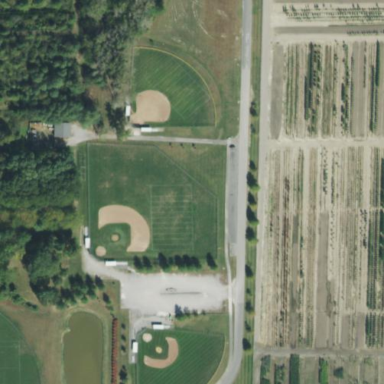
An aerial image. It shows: Baseball pitch for leisure and sports activities.